Field crop: maize
Growth stage: 2
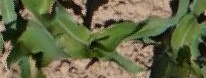
Species: maize